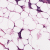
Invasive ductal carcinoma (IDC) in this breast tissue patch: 0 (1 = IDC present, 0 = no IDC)